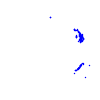
Particle: proton